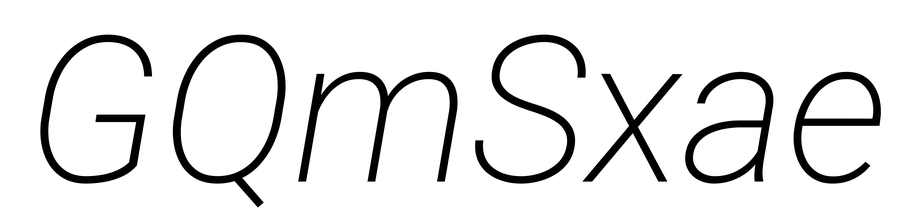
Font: Roboto-Italic_ExtraLight_Italic